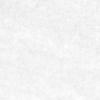
Label: no_change